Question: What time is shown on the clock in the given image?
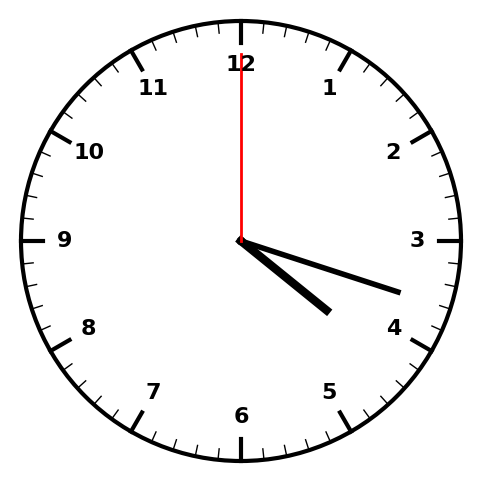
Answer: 04:18:00